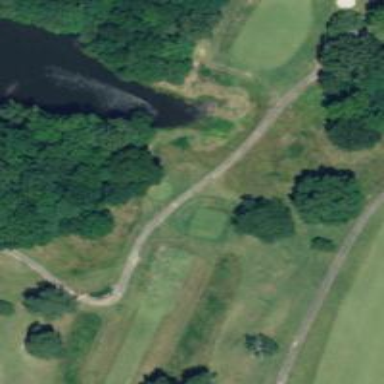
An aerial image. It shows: Asphalt path used as golf cart path.